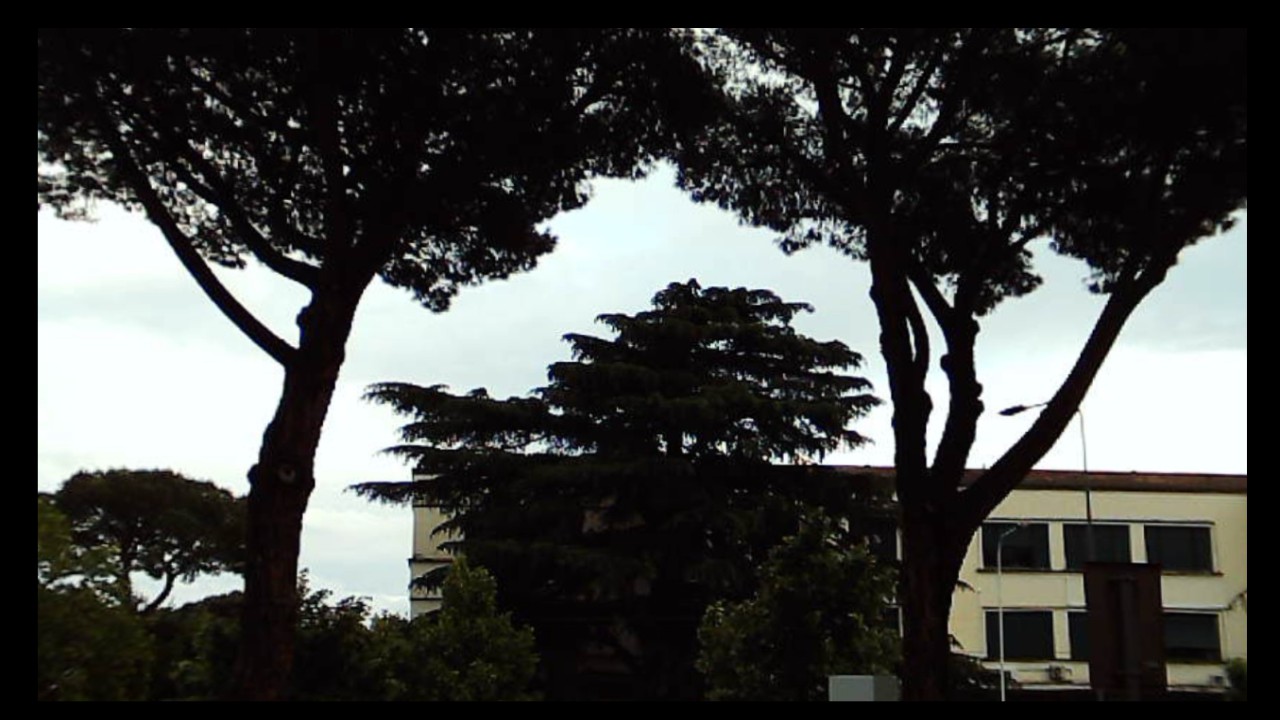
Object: DarwinFPV cineape20